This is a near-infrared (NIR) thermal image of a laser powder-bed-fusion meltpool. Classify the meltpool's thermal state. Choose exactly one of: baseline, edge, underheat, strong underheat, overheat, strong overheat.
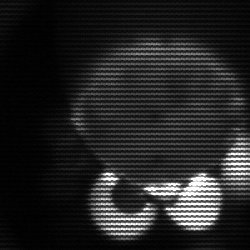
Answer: edge